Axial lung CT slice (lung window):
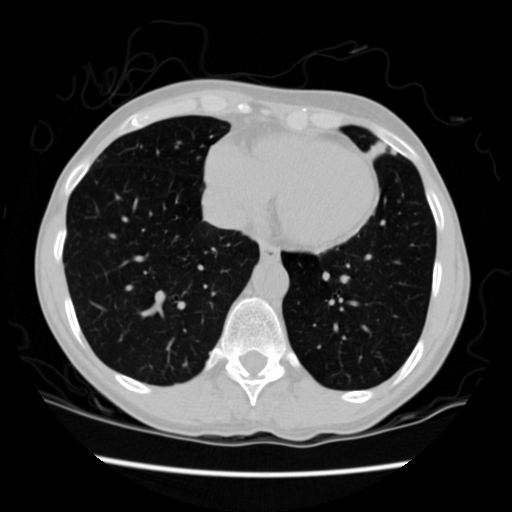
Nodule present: no